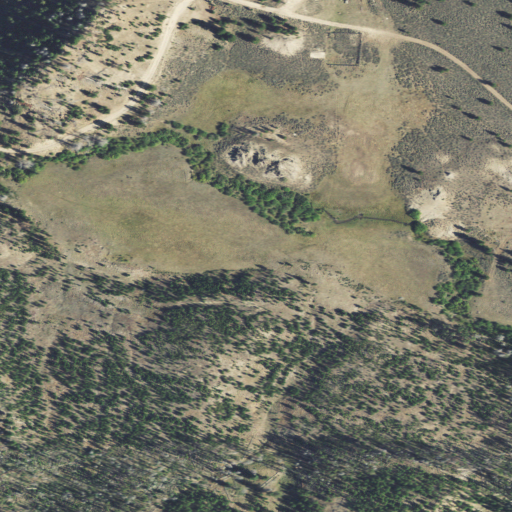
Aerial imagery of valley in Montana named Alaska Gulch containing shrub, evergreen forest, grassland, herbaceous wetlands, and woody wetlands